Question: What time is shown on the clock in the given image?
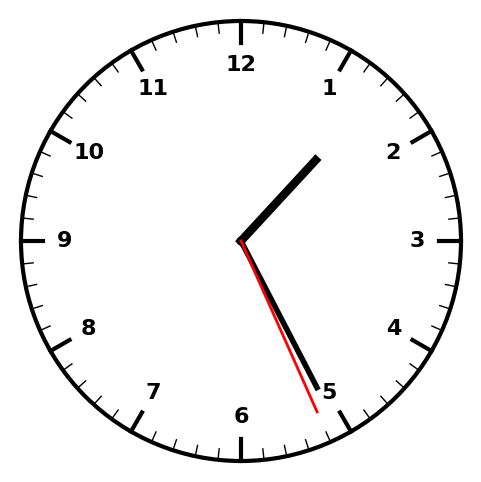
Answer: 01:25:26